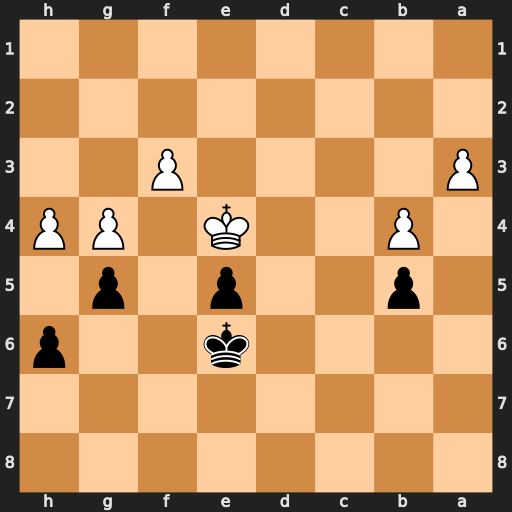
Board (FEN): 8/8/4k2p/1p2p1p1/1P2K1PP/P4P2/8/8
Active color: b
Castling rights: -
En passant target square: -
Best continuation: gxh4 Ke3 Kd5